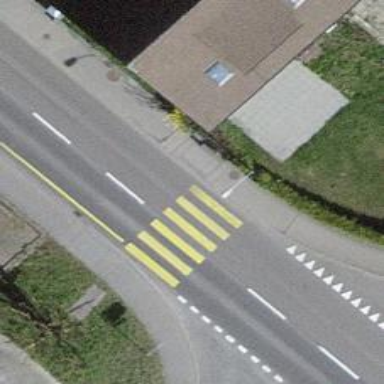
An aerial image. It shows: Uncontrolled zebra crossing with zebra markings.